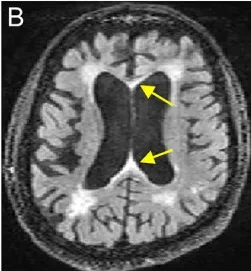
In vivo and postmortem MRI showing white matter lesions, brain atrophy, and enlarged ventricles. 2017. Show periventricular WMHs (arrows in A) and a lacune (arrowhead) in right parietal white matter. The corpus callosum is thinned and has WMHs in both genu and splenium (arrows in B).
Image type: radiology (mri)